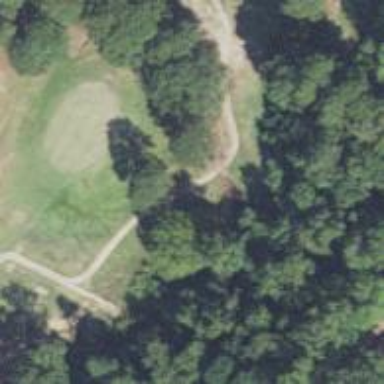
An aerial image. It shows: Path designated for golf carts.